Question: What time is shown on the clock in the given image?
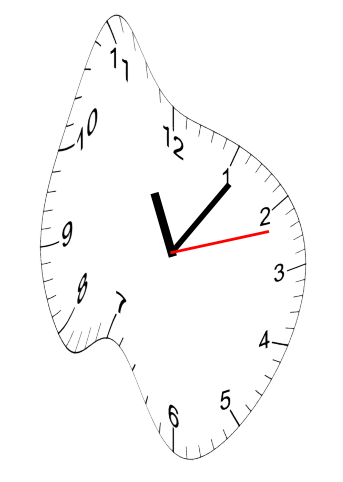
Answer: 11:06:12